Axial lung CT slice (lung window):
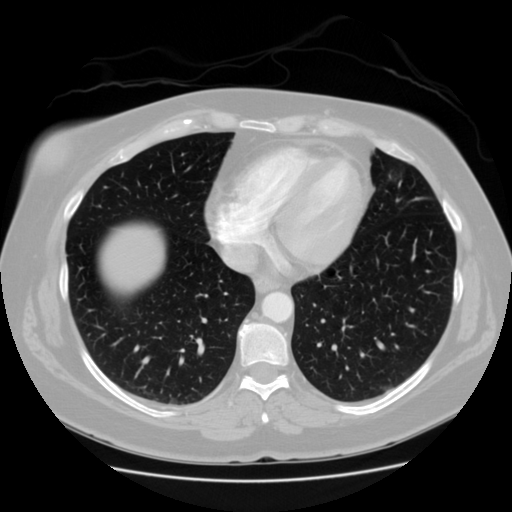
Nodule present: no